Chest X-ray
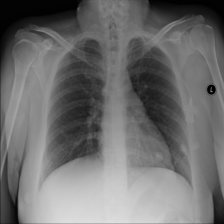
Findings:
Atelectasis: negative
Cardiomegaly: negative
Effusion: negative
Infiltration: negative
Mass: negative
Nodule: negative
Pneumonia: negative
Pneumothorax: negative
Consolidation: negative
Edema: negative
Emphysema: negative
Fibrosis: negative
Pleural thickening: negative
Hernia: negative